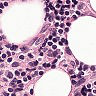
Metastatic tissue present: no